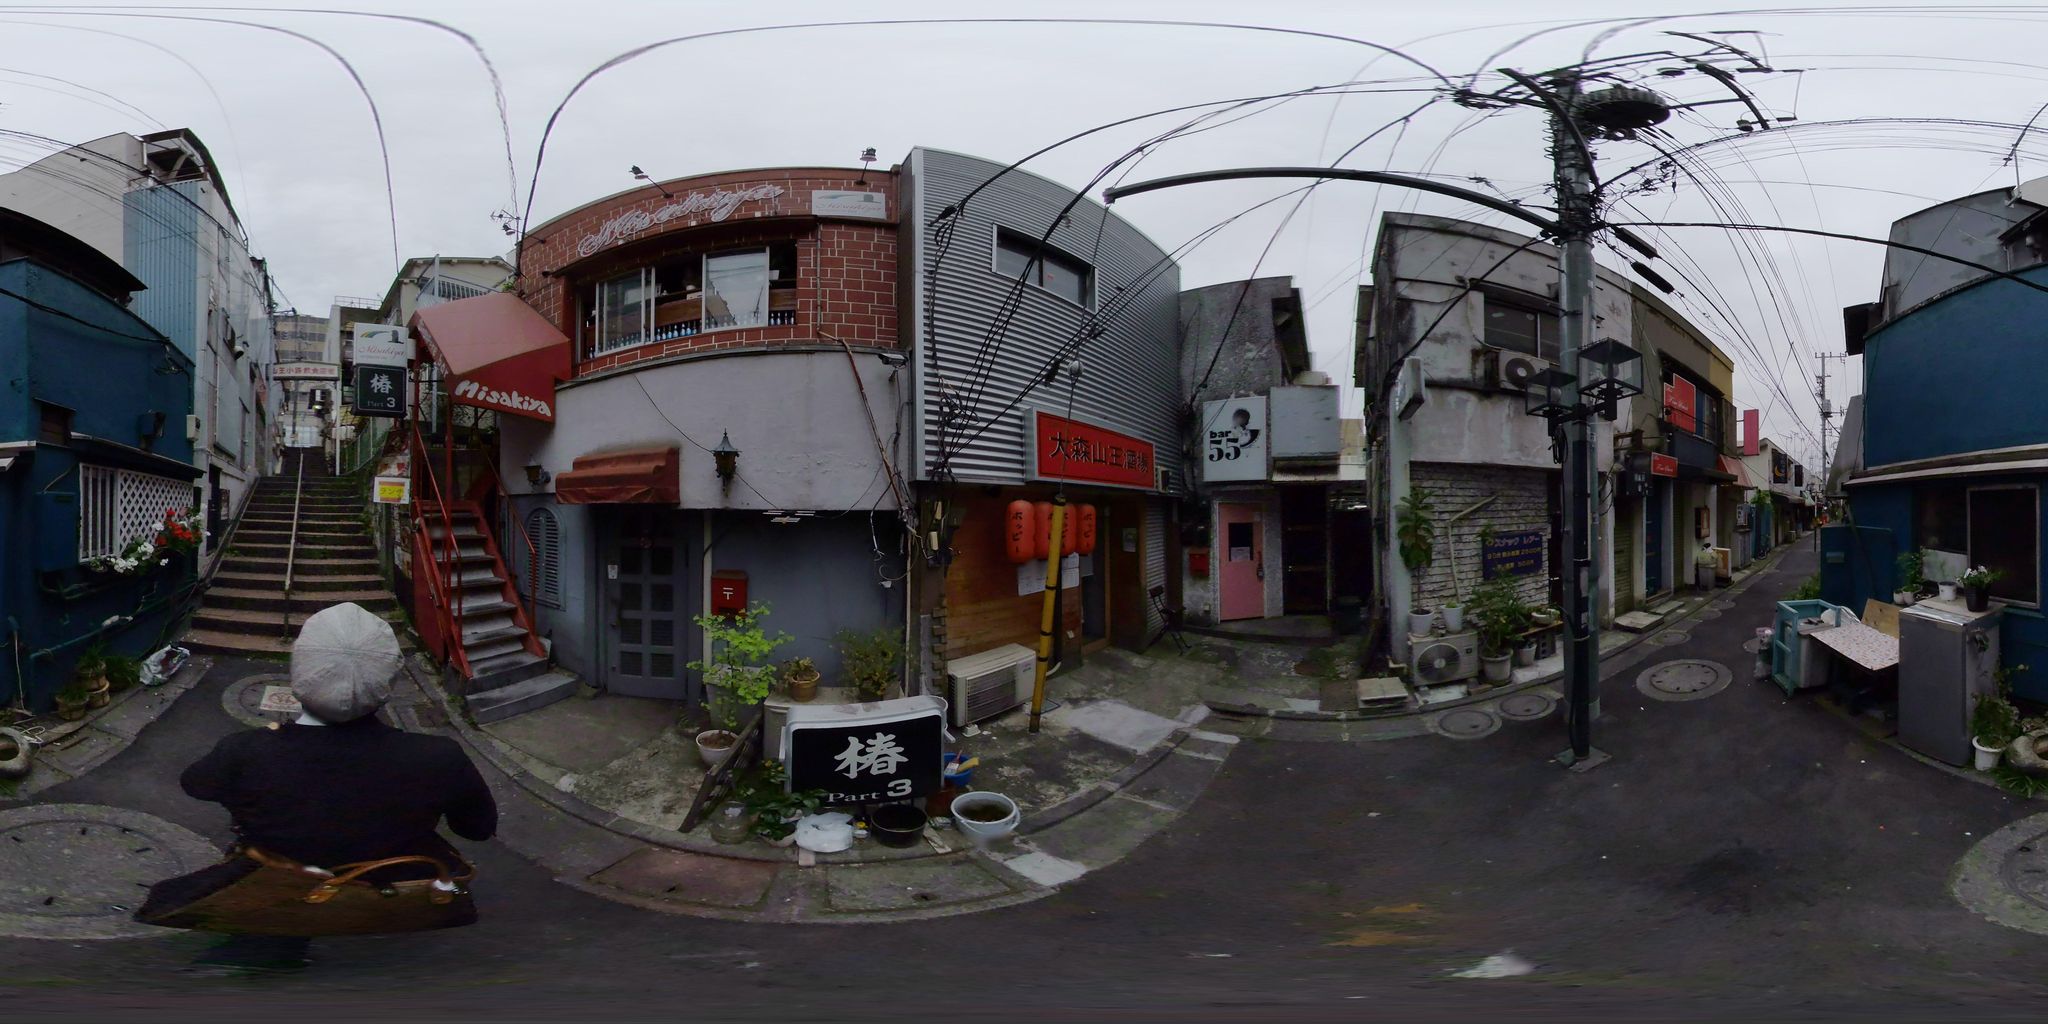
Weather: clear
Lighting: day
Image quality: good
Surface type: driving surface
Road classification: steps, footway, path
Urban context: urban centre
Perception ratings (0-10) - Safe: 1.39, Lively: 4.73, Beautiful: 0.57, Boring: 1.01, Depressing: 6.87, Wealthy: 1.28